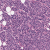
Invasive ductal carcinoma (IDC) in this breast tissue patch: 1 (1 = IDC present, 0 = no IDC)